Field crop: maize
Growth stage: 2
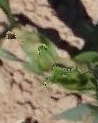
Species: maize